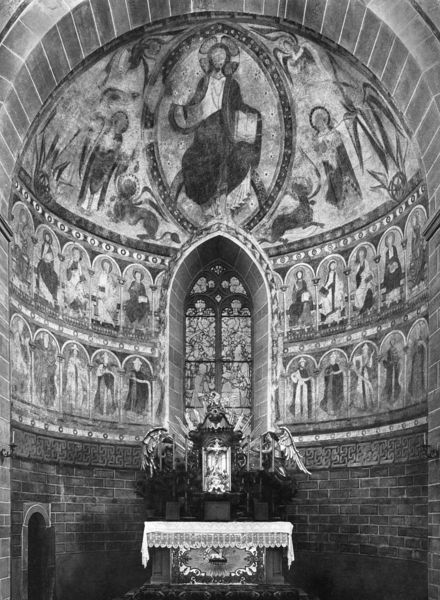
Titel: Apsis von St. Peter und Paul in Niederzell auf der Reichenau
Standort: Reichenau, Niederzell, St. Peter und Paul (EU - D - BW)
Schlagwörter: flügel, weiß, fenster, holz, schwarz, tiere, steine, kirche, decke, gotik, engel, ziegel, rundbogen, wandmalerei, foto, fotografie, buch, kreuz, altar, hochaltar, photo, ziegelsteine, heiligenschein, nimbus, gotisch, spitzbogen, christus, jesus, jesus christus, christlich, apsis, chor, kapelle, heiliger, löwe, heilige, fresko, fresco, erlöser, maßwerk, absis, tabernakel, kirchenfenster, sakristei, heiligenscheine, mandorla, aura, messias, gottessohn, altartuch, sohn gottes, christkind, tabanakel, wolbung, christkönig, heilland, erretter, jesus von nazaret